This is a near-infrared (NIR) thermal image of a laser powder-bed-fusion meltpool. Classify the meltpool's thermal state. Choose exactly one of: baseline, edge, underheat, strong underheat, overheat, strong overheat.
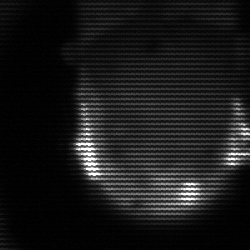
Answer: baseline